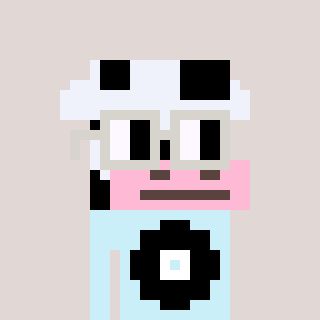
a pixel art character with square light gray glasses, a cow-shaped head and a cold-colored body on a warm background